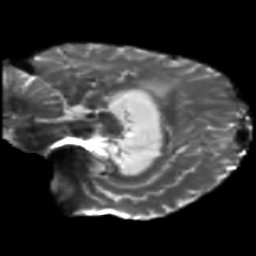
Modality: T2w
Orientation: sagittal
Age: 52
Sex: male
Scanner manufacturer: siemens
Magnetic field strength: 3 T
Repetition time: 5.25 s
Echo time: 0.08 s